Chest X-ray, AP view. Patient: 33 years old, sex F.
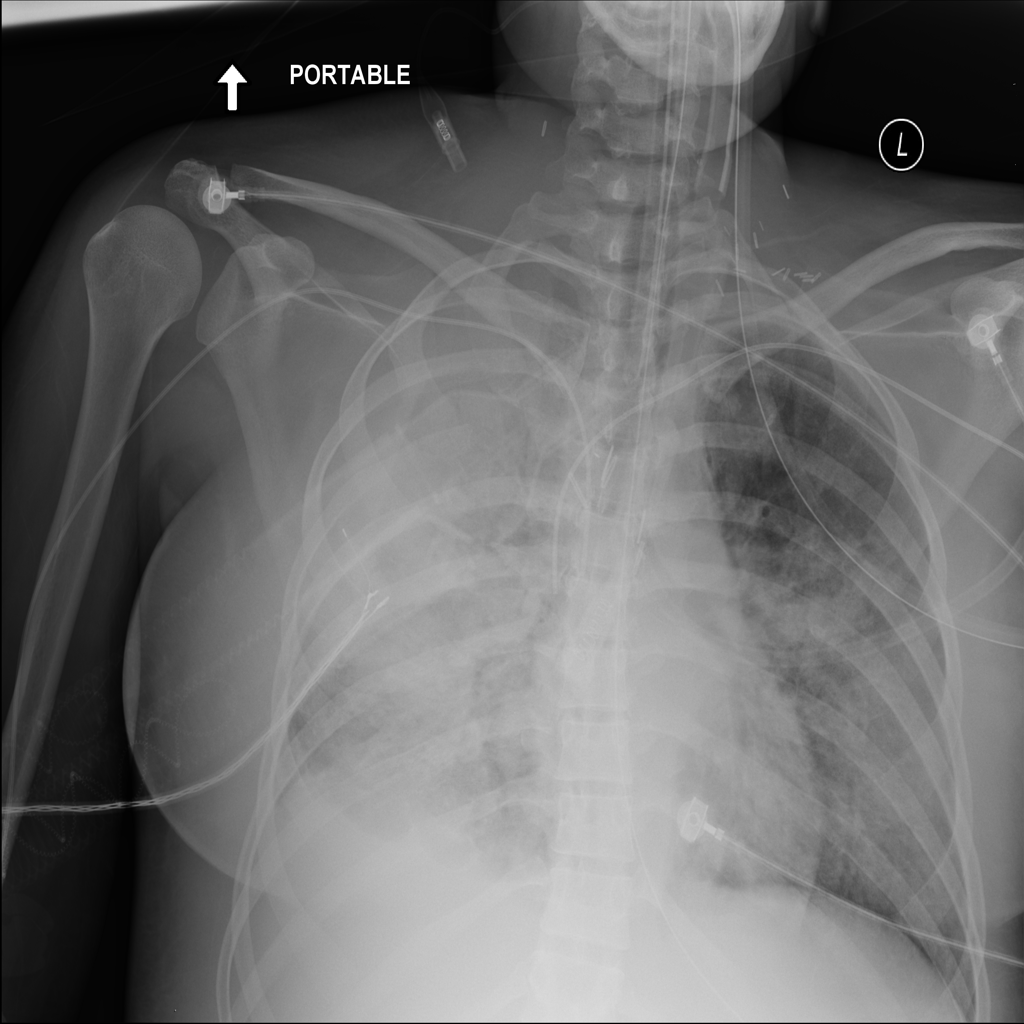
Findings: Consolidation, Infiltration